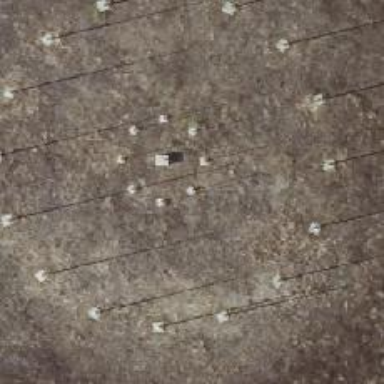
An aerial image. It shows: Antenna made by man.